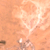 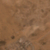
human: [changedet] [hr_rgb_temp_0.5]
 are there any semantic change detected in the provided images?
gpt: The area appears the same.